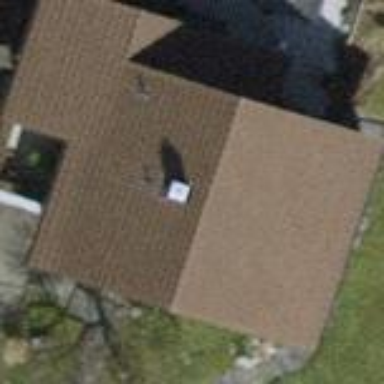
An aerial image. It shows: Building with tile roof.